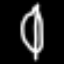
Label: leaf